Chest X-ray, PA view. Patient: 60 years old, sex F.
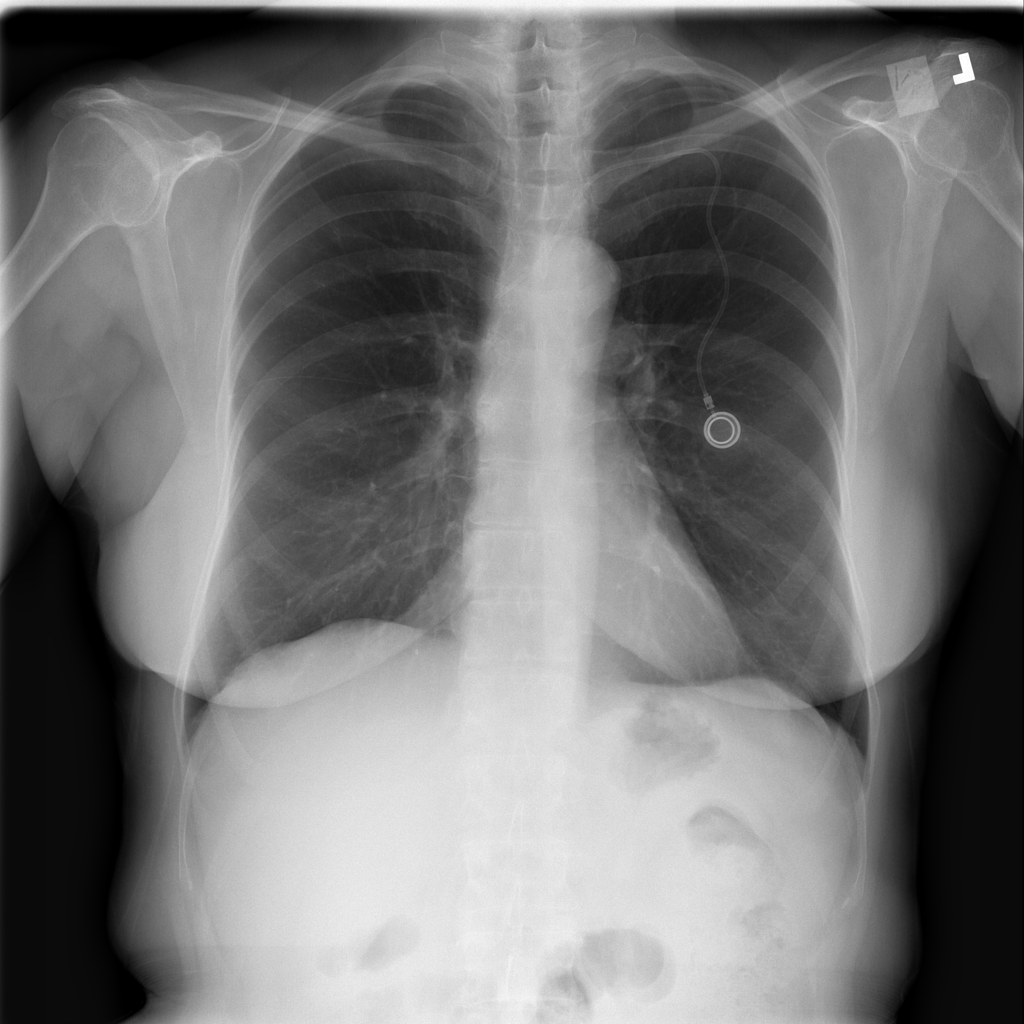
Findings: Mass